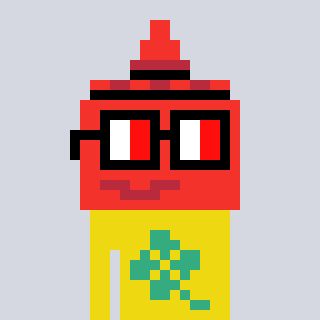
a pixel art character with square glasses with black frames and red eyes, a ketchup-shaped head and a yellow-colored body on a cool background